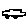
Label: car